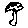
Label: tree